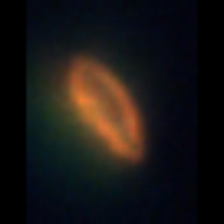
Taxon: Pennate
Group: Diatoms